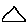
Label: triangle